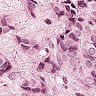
Metastatic tissue present: yes